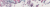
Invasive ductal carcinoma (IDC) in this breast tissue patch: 0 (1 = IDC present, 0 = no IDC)